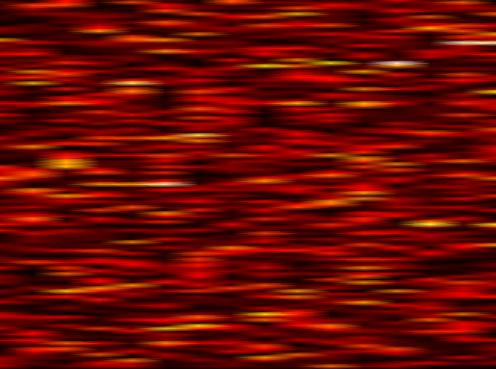
Label: OFDM